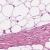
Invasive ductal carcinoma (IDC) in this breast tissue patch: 1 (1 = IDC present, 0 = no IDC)